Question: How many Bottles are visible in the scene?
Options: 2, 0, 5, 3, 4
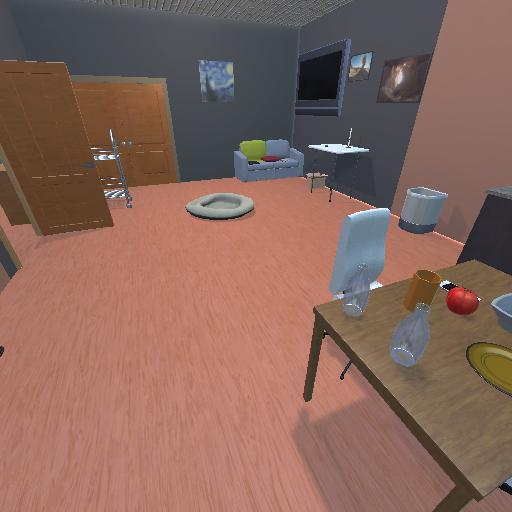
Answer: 2